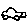
Label: car